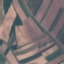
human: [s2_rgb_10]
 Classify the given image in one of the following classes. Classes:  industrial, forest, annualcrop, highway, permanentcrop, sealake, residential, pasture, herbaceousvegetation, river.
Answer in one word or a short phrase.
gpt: PermanentCrop